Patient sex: F
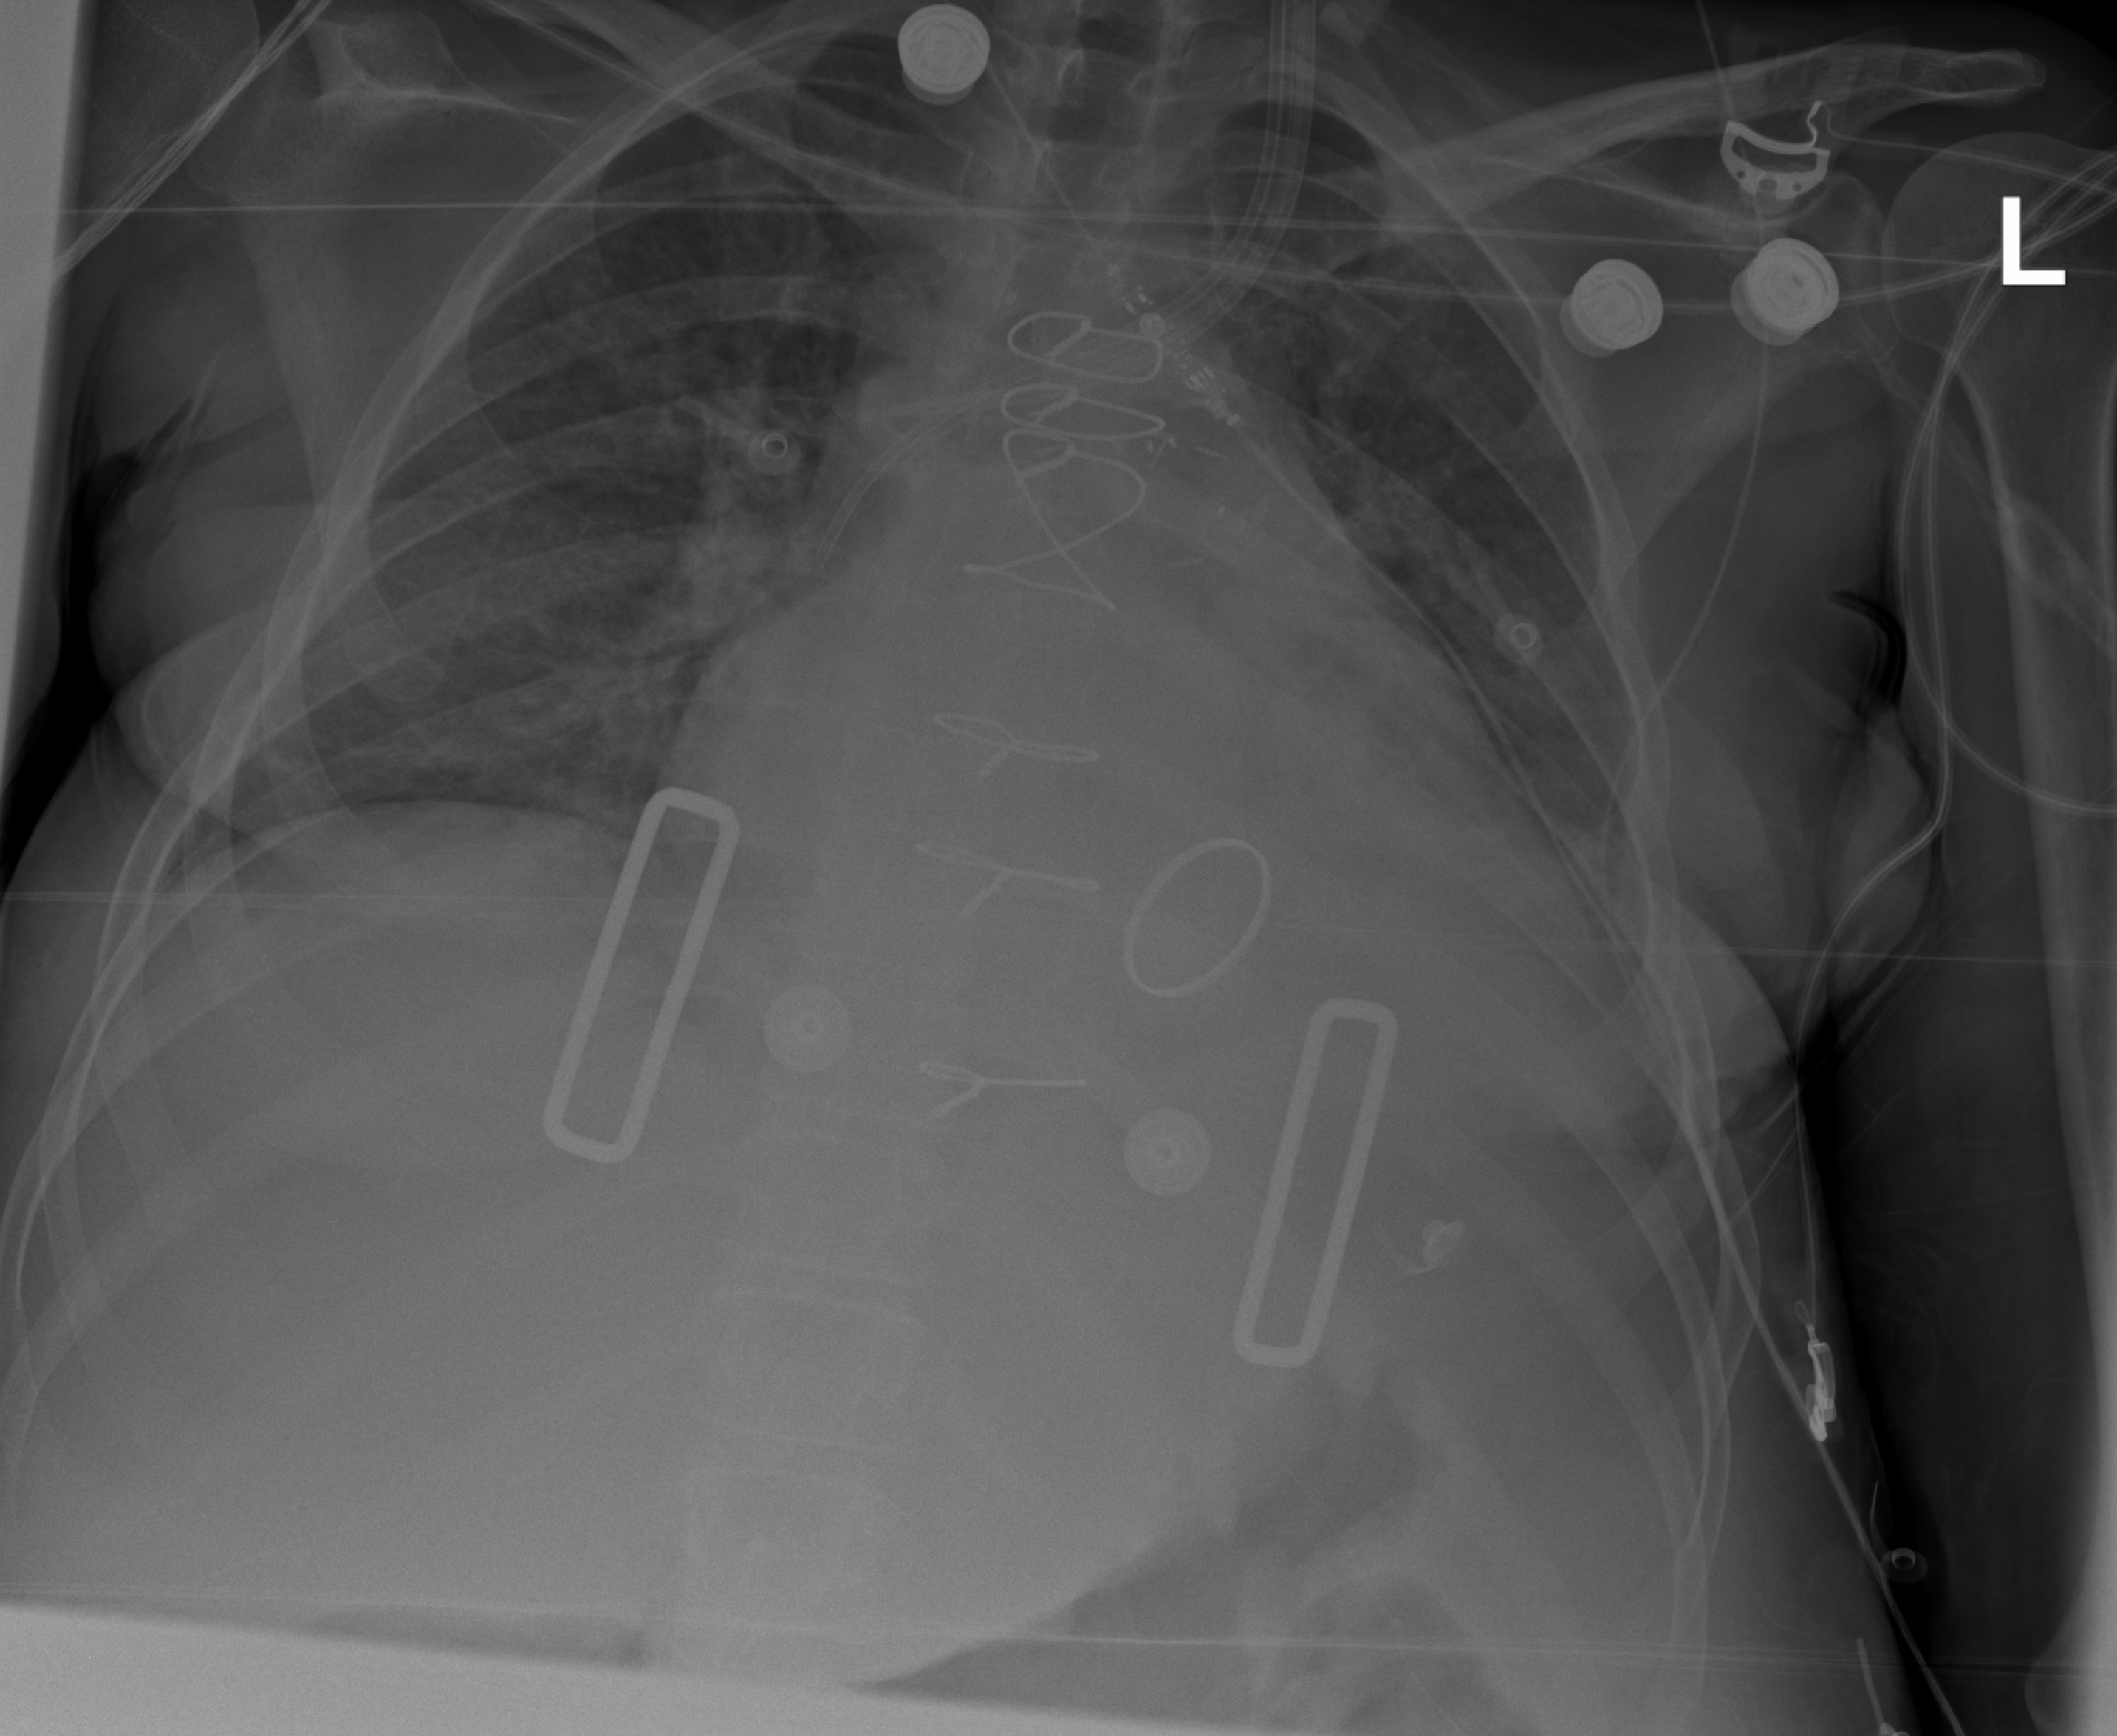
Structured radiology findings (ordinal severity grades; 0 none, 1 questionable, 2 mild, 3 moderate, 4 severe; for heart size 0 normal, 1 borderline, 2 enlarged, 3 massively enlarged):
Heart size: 2
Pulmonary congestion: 2
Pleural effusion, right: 0
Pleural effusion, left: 0
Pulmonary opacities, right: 0
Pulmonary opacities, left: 0
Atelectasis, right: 2
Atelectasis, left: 2